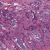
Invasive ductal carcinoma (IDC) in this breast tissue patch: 1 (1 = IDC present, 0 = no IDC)